Aerial crown-view tile of a tropical tree (Barro Colorado Island, Panama), acquired 20241014:
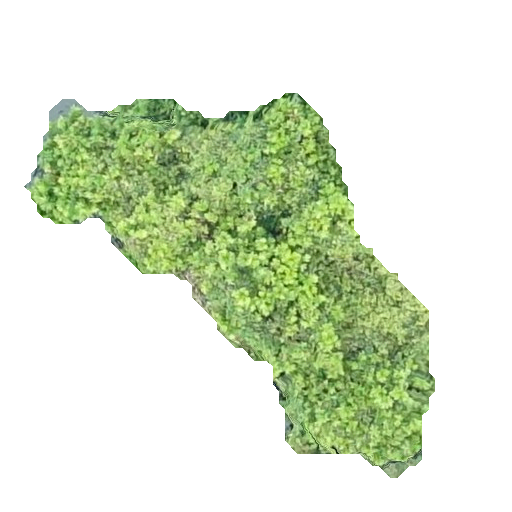
Species: Anacardium excelsum
GBIF accepted scientific name: Anacardium excelsum
Crown area: 122.298 m²